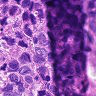
Metastatic tissue present: yes